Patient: sex F, age 54
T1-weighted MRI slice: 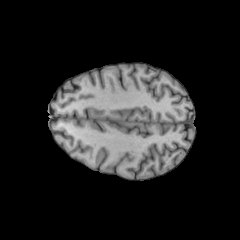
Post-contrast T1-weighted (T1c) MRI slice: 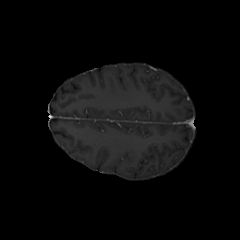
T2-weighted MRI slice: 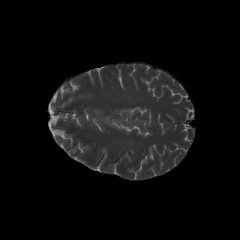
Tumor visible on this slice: no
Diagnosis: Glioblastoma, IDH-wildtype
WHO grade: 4